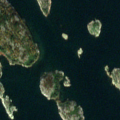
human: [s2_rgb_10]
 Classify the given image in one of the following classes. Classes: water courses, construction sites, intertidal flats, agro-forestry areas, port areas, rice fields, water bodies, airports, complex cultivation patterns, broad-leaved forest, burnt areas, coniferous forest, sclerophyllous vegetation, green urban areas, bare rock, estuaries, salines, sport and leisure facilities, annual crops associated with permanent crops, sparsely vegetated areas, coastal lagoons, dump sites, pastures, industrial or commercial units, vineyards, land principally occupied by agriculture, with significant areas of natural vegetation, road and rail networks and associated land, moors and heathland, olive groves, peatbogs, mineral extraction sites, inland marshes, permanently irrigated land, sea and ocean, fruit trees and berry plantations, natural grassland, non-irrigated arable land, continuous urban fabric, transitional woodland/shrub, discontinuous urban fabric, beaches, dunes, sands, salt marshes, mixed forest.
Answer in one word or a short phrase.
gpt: bare rock, sea and ocean